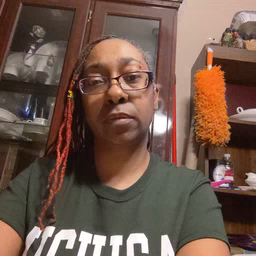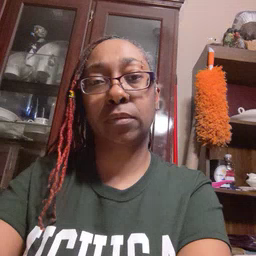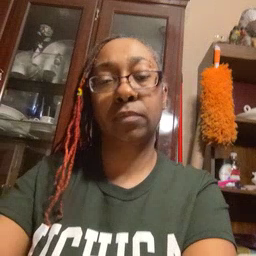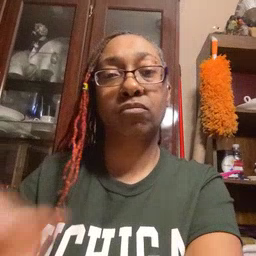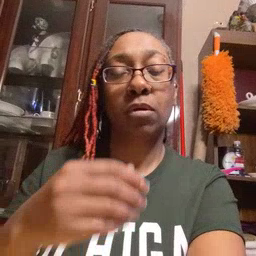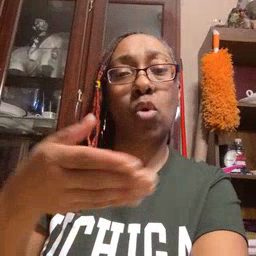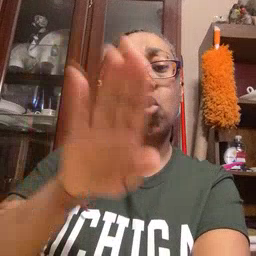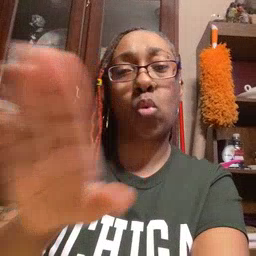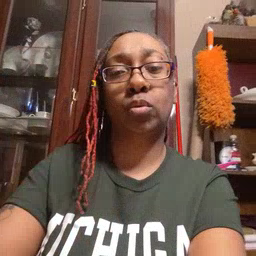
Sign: close